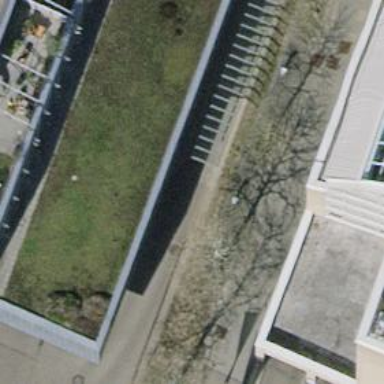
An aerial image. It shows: Bicycle parking area with stands.